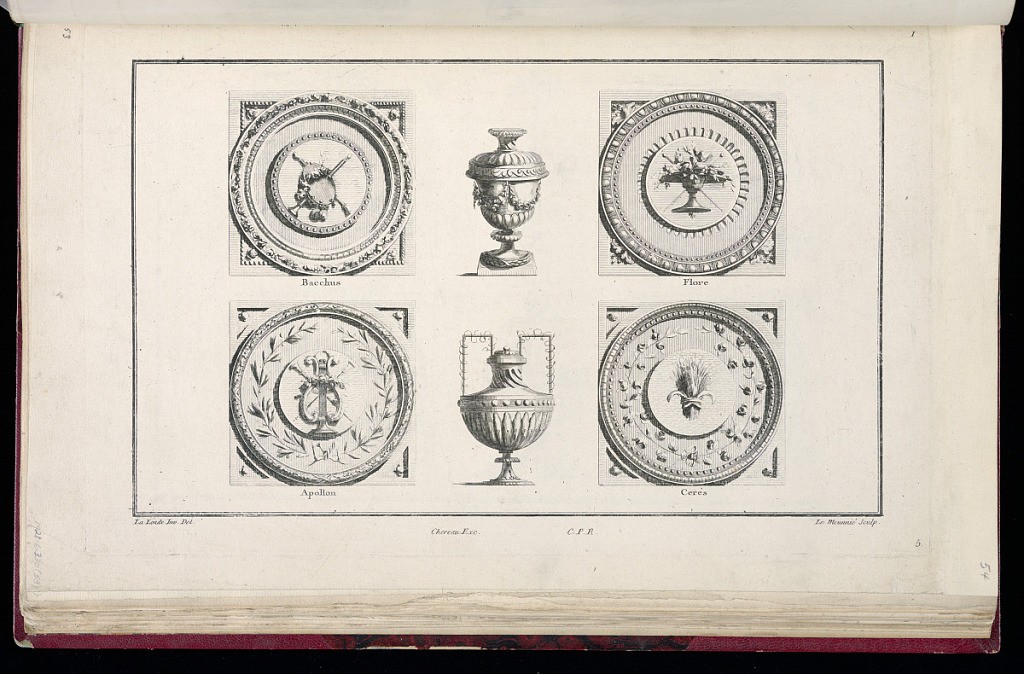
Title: Soffit and Vase Designs
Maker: Richard de Lalonde, French, active 1780–96
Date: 1775-1788
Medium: Etching on off-white laid paper
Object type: Print
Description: Four square soffit and two vase designs. The soffit on the upper left of the plate is labeled "Bacchus," and has a tambourine trophy in the center, and flower rosettes in the corner. The soffit on the lower left is labeled "Apollon" and has a trophy with a lyre and horns in the center, and surrounded by a laurel wreath. The soffit on the upper right is labeled "Flore" and has a wide mouthed vase filled with flowers in the center, and budding leaves in the corners. The soffit on the lower right is labeled "Cerès" below and has a bundle of wheat in the center surrounded by a wreath of flowers. The two vases are in the center of the plate. The top vase has a narrow neck and a garland of flowers. The lower lidded vase has a wide belly and two upturned, geometrical handles. The plate is signed and numbered.